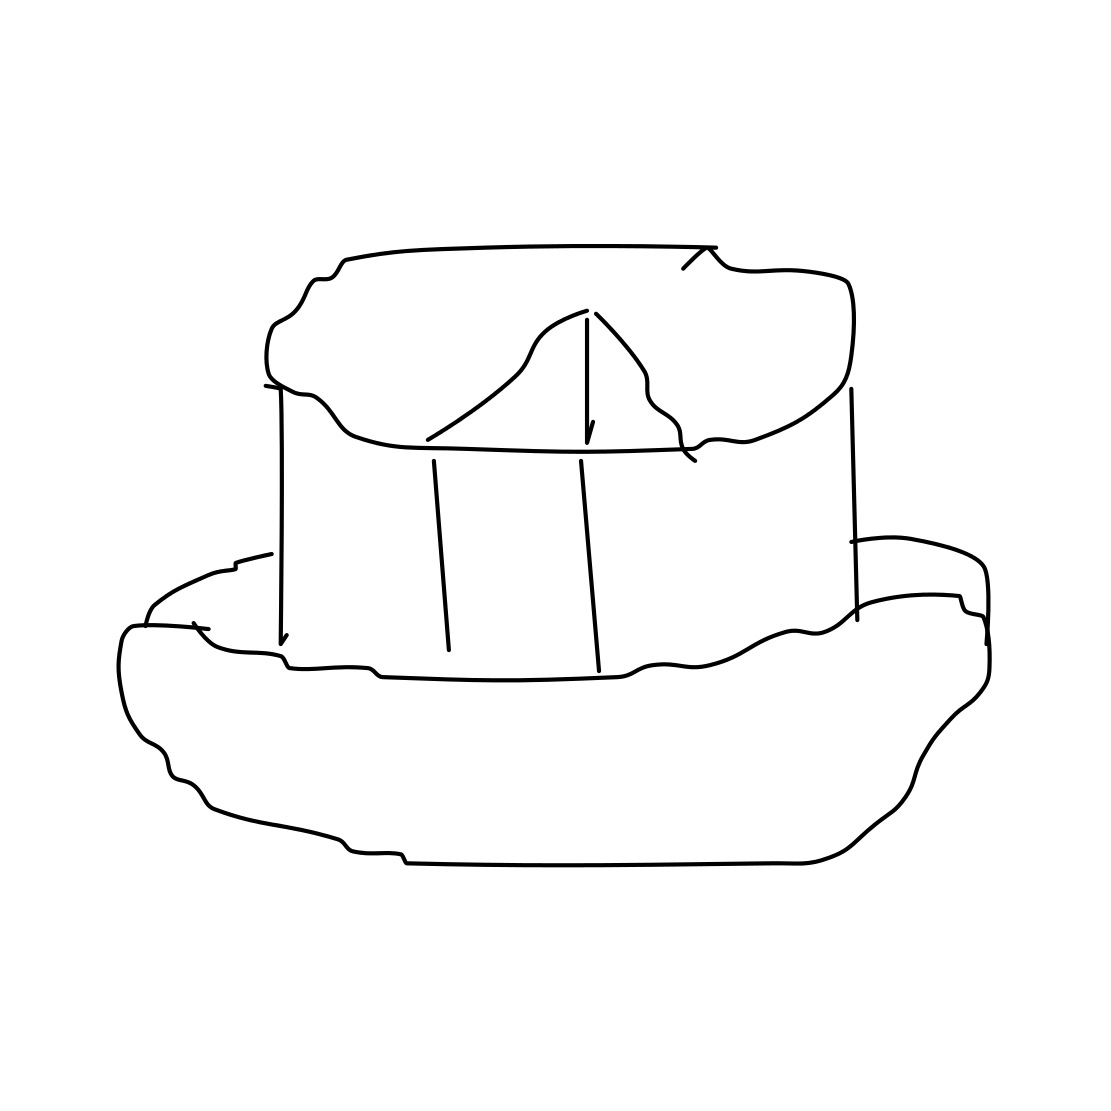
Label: cake